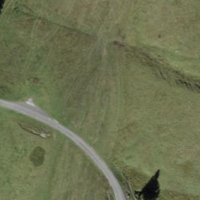
EUNIS habitat code: 25
Species observed at this site:
Dactylorhiza majalis